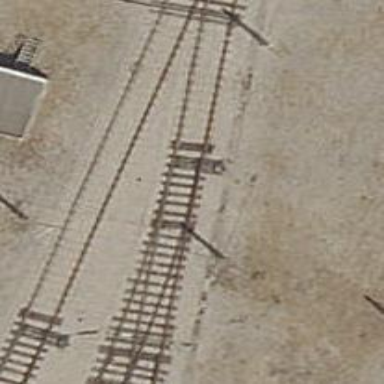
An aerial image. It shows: Railway switch.